Field crop: maize
Growth stage: 2
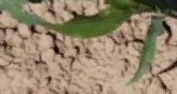
Species: maize